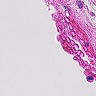
Metastatic tissue present: no